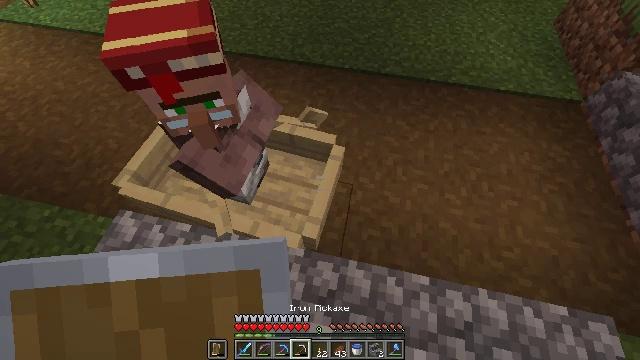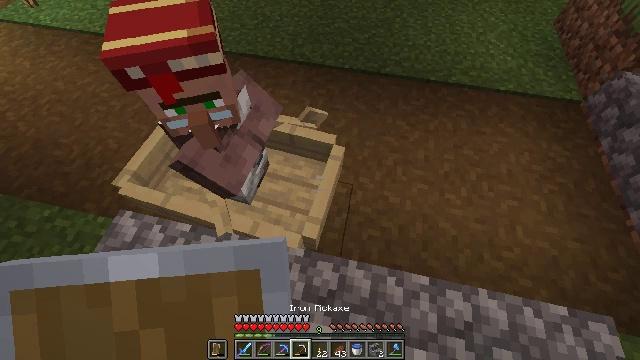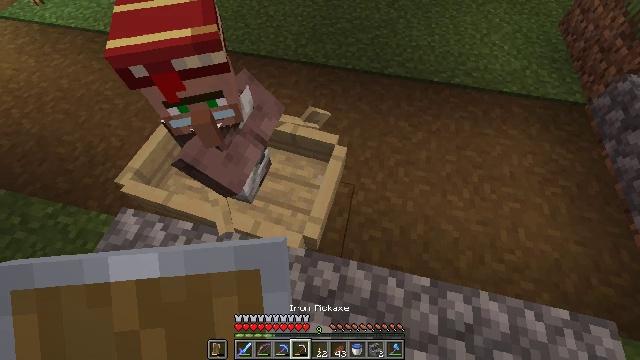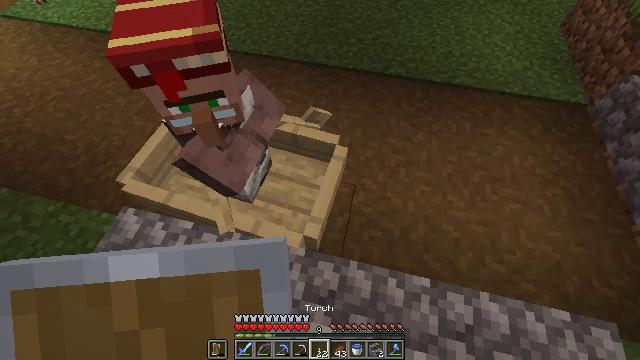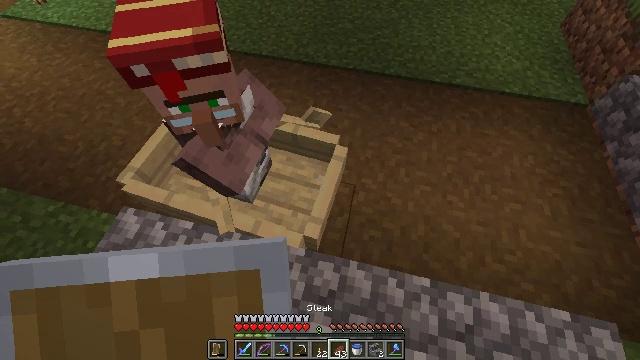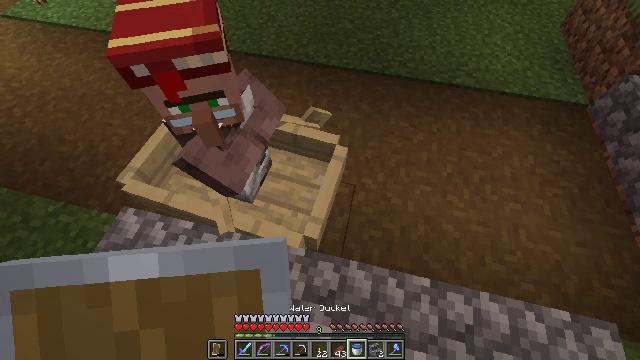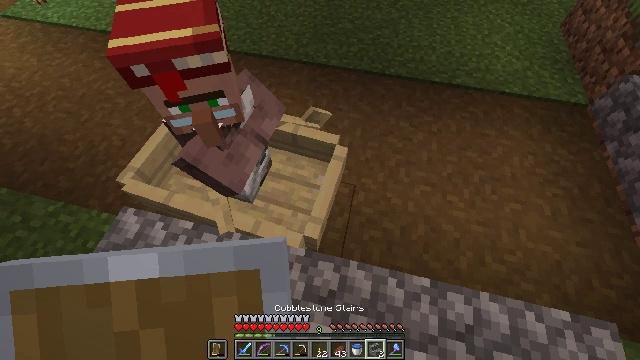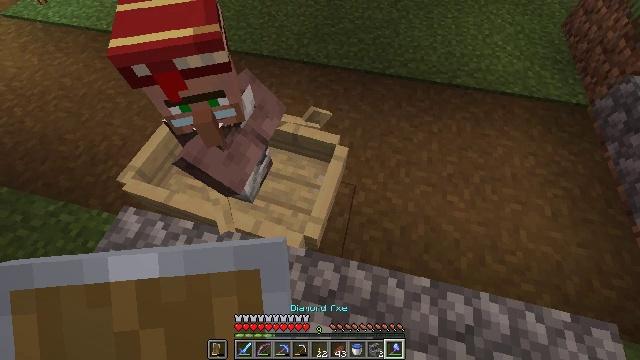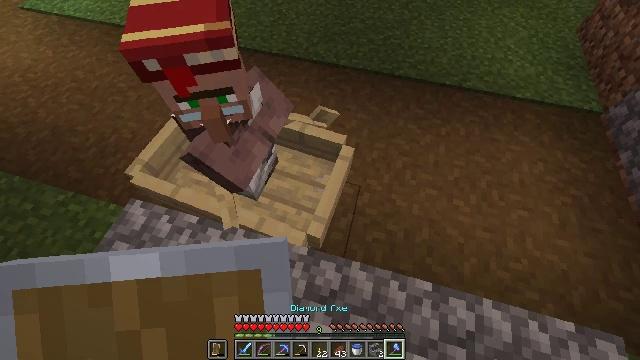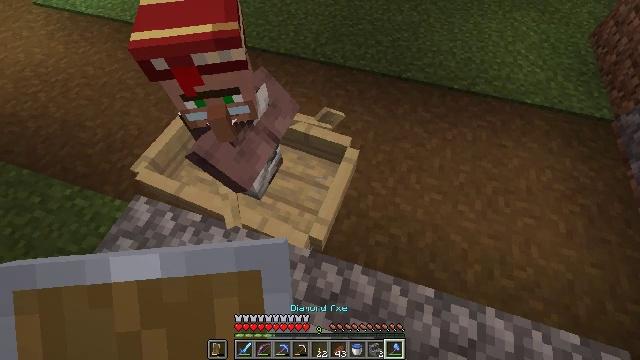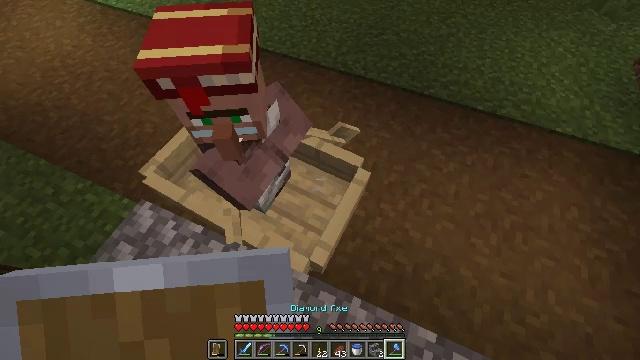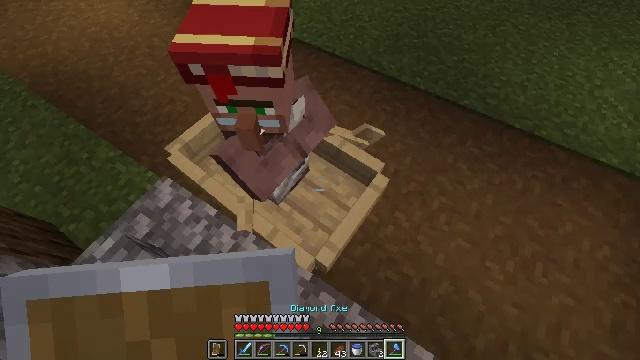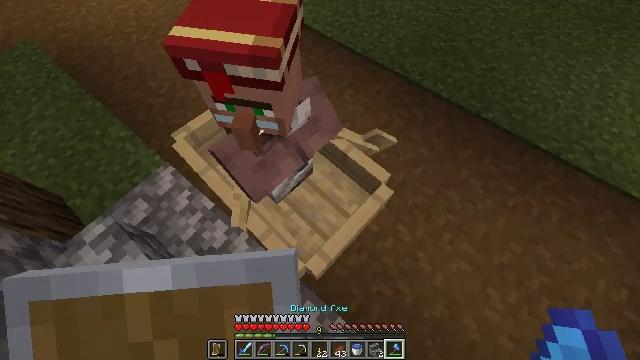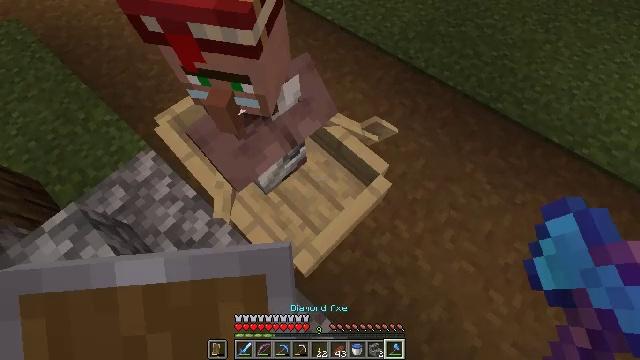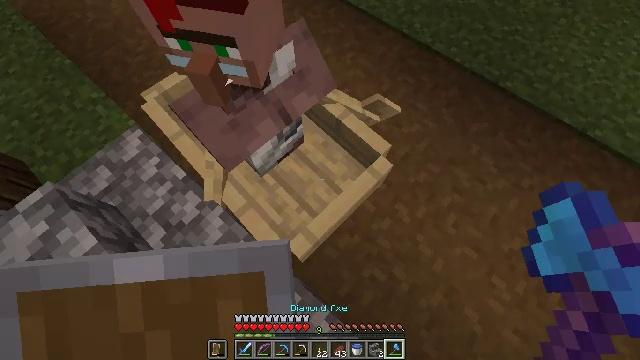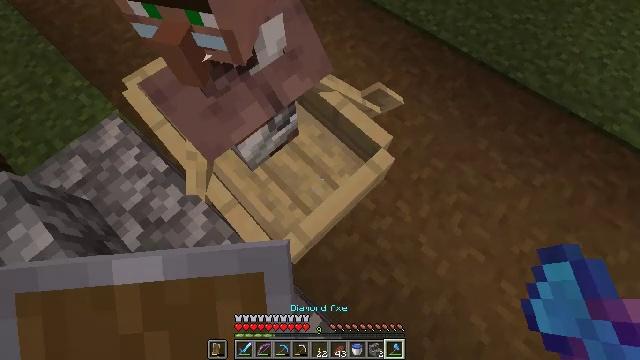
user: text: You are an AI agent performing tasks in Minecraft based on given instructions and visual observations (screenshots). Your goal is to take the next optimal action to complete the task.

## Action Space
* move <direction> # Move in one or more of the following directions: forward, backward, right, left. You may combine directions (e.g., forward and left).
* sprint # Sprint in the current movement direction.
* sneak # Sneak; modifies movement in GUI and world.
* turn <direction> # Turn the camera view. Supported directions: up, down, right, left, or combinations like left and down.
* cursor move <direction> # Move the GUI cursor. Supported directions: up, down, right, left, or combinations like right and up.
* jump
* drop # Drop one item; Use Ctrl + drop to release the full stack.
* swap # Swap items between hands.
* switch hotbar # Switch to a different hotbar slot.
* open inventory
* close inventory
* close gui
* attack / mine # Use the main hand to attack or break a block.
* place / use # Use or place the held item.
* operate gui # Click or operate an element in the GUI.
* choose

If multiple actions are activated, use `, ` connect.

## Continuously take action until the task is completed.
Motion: motion action
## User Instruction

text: Attack the oak pressure plate to pick it up.
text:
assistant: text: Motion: no_op
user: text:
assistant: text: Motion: no_op
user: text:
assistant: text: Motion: no_op
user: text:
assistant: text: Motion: no_op
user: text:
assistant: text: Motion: no_op
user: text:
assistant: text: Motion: no_op
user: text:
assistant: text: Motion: no_op
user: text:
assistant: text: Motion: turn left
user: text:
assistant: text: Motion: move forward, turn left
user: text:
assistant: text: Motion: move forward and move right, turn left
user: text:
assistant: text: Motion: move forward and move right, turn left and down
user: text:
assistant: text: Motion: turn left and down
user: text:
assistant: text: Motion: turn left and down
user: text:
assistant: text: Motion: turn down
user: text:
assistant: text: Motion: no_op
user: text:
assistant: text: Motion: turn left
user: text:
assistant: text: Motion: turn left
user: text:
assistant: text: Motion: no_op
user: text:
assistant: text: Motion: attack / mine
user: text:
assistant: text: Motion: attack / mine
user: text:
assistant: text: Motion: no_op
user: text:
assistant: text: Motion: no_op
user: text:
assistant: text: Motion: no_op
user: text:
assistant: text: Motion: no_op
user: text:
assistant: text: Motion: no_op
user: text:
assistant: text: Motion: no_op
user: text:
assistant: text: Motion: no_op
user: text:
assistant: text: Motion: no_op
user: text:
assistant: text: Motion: no_op
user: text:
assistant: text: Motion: no_op